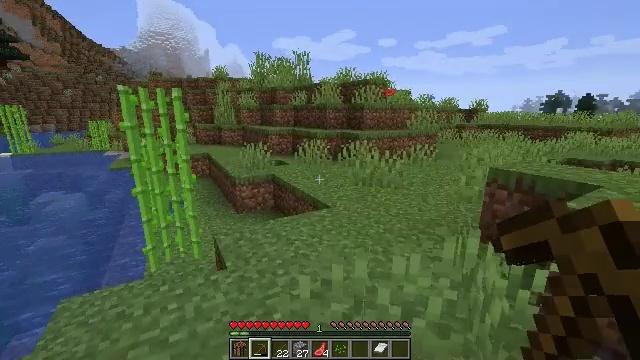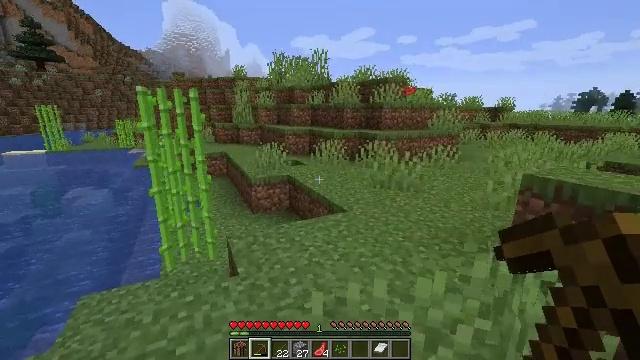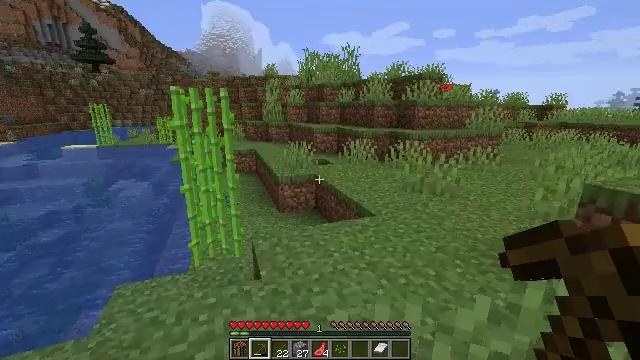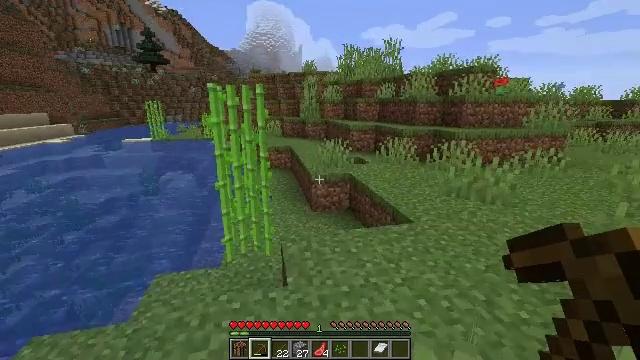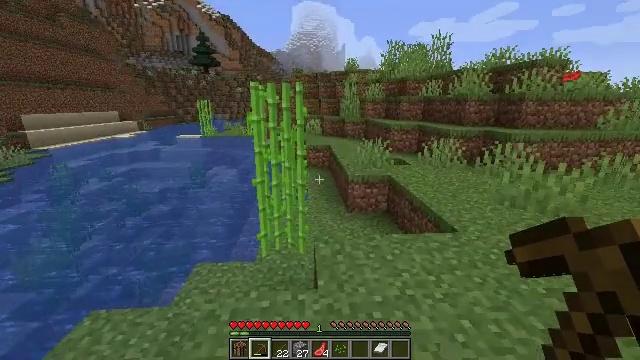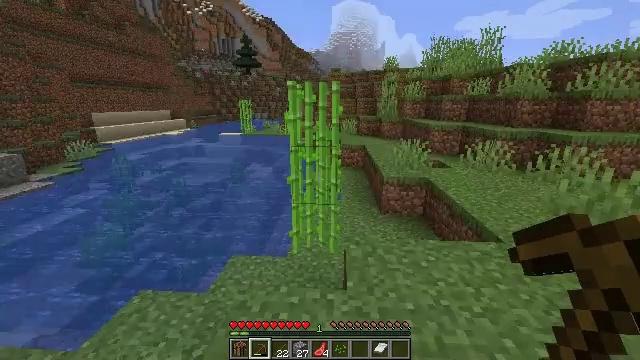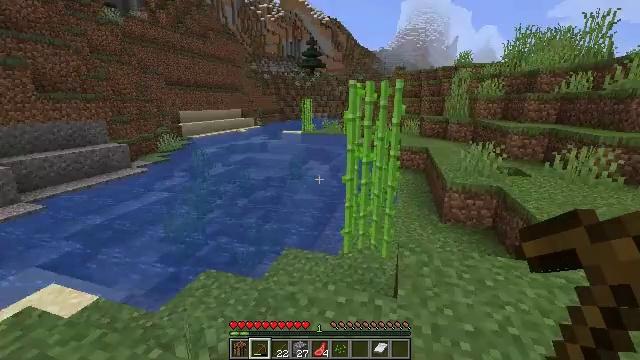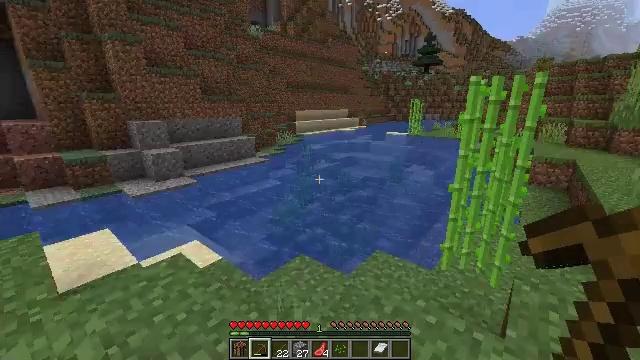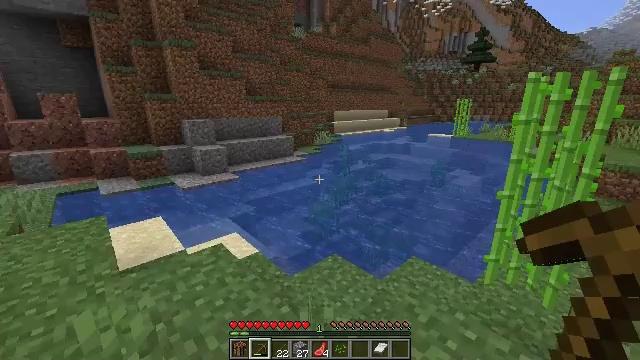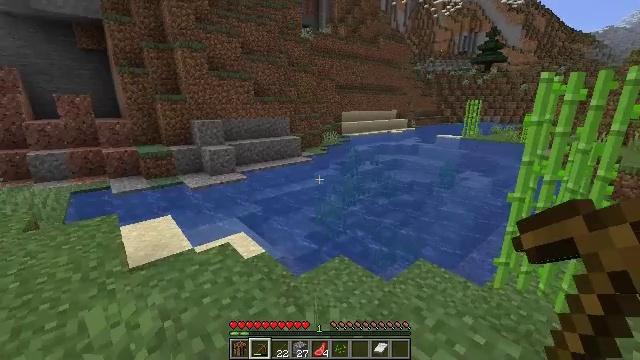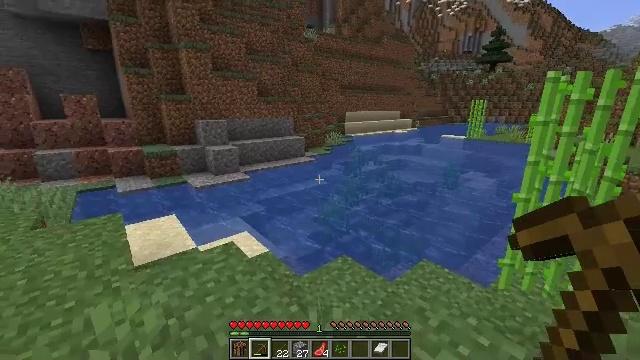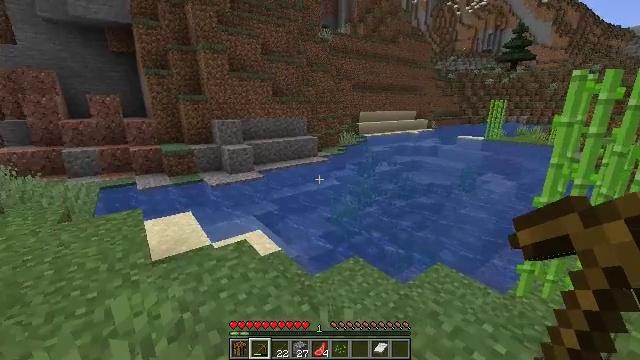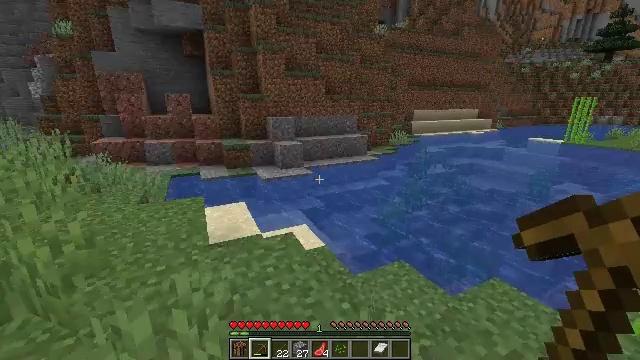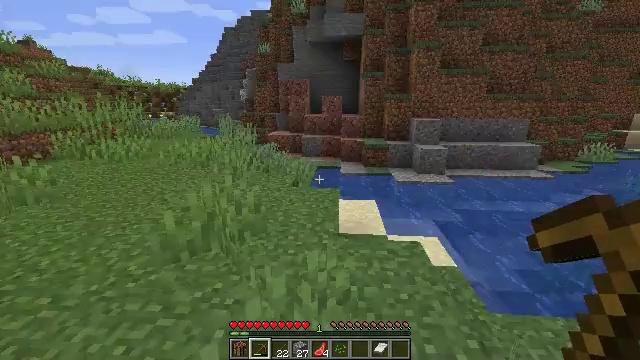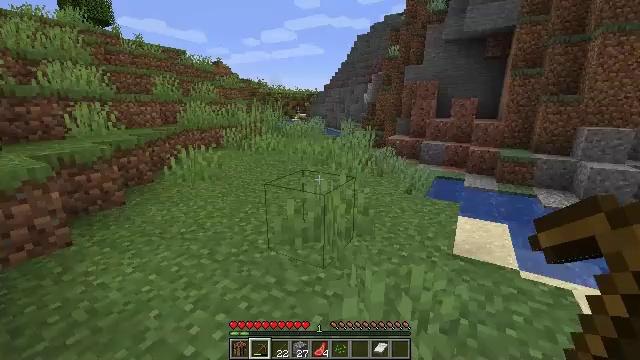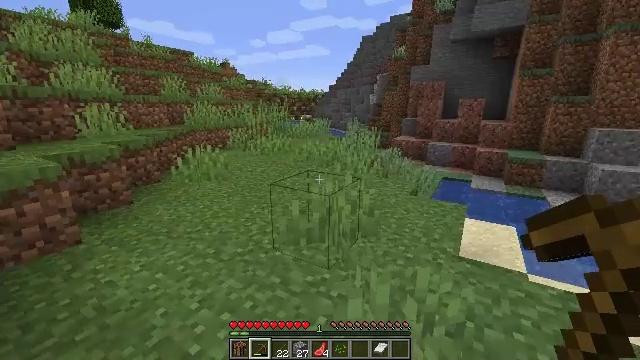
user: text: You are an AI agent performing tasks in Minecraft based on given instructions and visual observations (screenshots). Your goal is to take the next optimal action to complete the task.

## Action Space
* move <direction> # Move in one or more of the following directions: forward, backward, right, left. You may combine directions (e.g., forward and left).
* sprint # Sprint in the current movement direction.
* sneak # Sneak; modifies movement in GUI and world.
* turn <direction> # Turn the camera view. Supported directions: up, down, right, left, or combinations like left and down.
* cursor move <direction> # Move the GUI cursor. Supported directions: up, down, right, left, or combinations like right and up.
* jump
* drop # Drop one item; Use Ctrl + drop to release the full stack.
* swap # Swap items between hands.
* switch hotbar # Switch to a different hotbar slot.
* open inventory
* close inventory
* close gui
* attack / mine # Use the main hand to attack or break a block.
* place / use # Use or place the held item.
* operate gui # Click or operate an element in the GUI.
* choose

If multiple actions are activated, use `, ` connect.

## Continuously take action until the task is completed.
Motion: motion action
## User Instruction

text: Collect sugar cane near water sources.
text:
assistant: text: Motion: move forward, turn left
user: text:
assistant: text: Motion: move forward, turn left
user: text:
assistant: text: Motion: turn left
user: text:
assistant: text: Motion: turn left
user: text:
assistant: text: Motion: turn left
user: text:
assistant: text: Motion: turn left
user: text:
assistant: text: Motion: turn left
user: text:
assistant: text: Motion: turn left
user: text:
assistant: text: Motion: turn left
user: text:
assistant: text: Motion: no_op
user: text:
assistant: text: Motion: turn left
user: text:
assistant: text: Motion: turn left
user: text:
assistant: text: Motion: turn left
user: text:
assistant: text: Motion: turn left
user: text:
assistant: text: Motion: turn left
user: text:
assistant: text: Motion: no_op
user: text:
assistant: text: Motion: turn up
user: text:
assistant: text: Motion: turn up
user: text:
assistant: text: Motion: turn up
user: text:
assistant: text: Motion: turn up
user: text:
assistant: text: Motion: no_op
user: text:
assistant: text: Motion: no_op
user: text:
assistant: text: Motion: no_op
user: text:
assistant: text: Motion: no_op
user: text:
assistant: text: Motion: no_op
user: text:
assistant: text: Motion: no_op
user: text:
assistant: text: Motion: no_op
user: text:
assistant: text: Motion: no_op
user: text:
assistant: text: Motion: no_op
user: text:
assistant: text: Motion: no_op